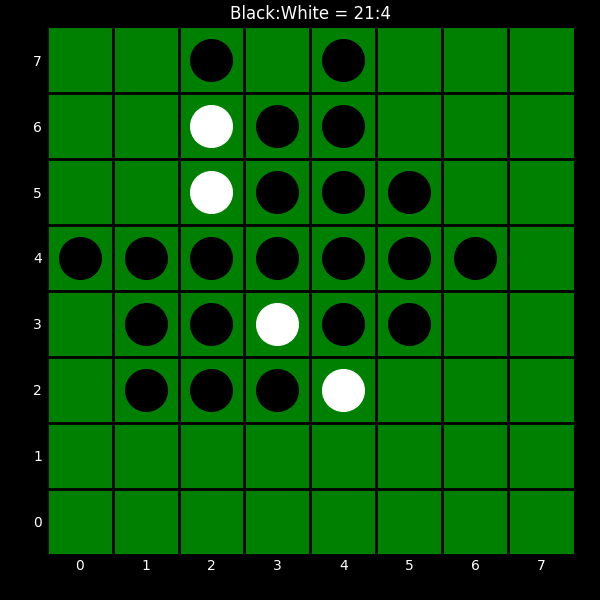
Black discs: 21
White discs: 4